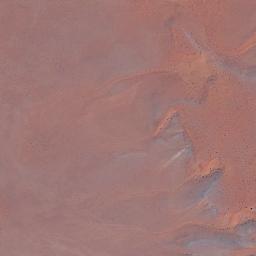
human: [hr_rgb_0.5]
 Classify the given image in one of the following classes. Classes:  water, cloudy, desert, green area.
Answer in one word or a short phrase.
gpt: desert